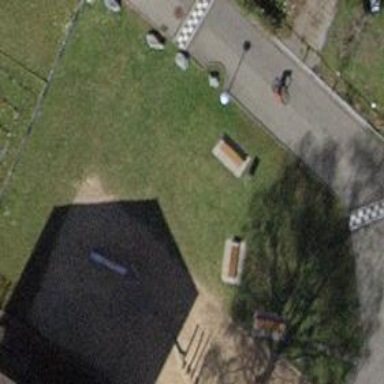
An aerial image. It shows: Brown bench in the vicinity.